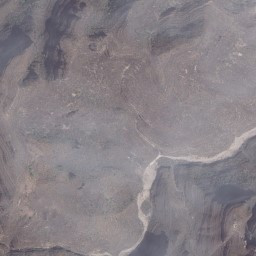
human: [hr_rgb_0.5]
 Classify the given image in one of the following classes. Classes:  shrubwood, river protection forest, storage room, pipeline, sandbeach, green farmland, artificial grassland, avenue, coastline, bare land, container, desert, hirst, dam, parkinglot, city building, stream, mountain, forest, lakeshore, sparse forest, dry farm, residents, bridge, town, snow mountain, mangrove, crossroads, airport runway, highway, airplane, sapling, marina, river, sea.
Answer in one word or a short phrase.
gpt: mountain